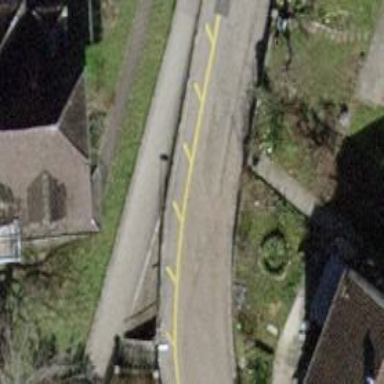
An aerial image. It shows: Road with steps.